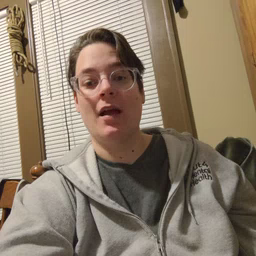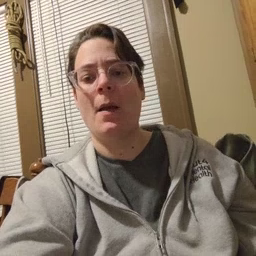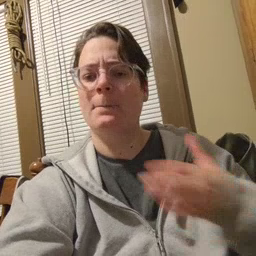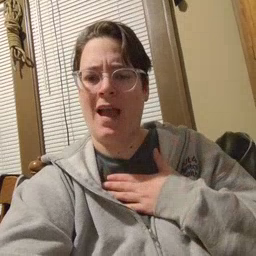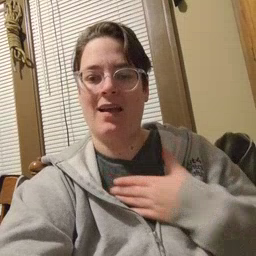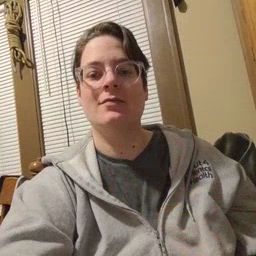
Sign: minemy